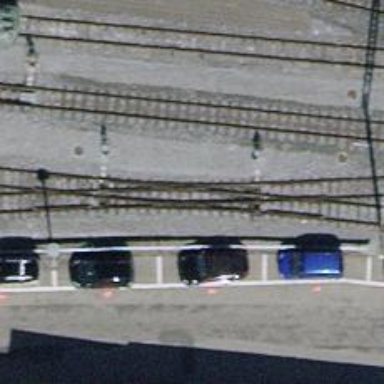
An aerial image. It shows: Railway switch.